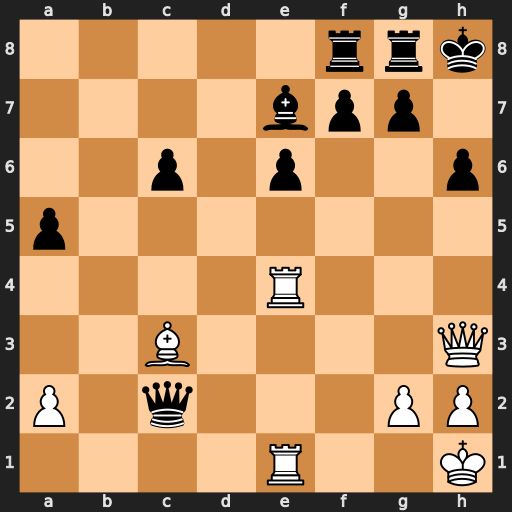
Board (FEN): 5rrk/4bpp1/2p1p2p/p7/4R3/2B4Q/P1q3PP/4R2K
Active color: w
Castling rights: -
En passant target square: -
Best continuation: Qxh6#